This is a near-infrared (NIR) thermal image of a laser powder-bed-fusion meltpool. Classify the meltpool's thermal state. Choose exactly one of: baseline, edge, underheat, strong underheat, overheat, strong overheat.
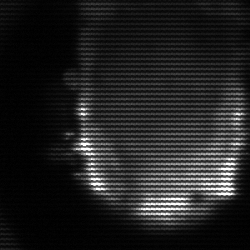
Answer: baseline